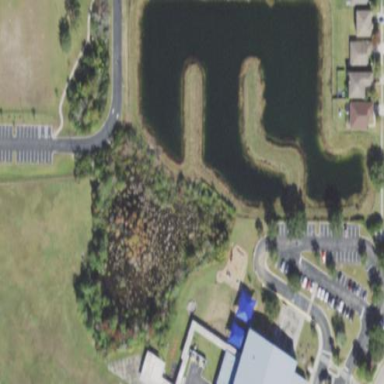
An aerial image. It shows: Pond with natural water.